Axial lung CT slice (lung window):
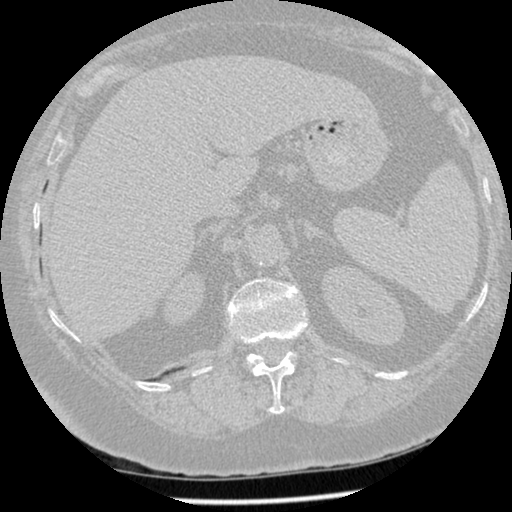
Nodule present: no